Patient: sex F, age 29
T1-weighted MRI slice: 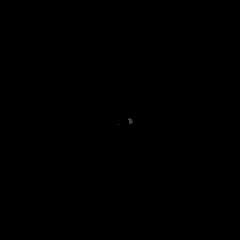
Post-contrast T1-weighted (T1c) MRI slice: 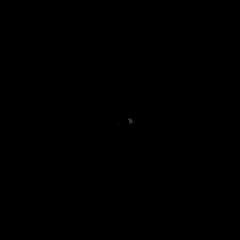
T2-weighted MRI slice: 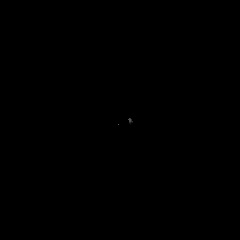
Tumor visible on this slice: no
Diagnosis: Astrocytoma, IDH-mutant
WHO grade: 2